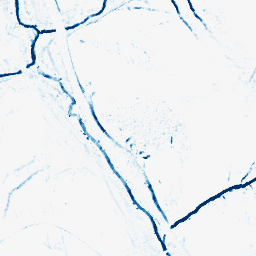
Category: morphological
Decomposition family: morphological_diamond
Decomposition parameters: operation: closing
radius: 3
Upsampling method: bspline
Upsampling parameters: scale: 4
Upsampling scale: 4